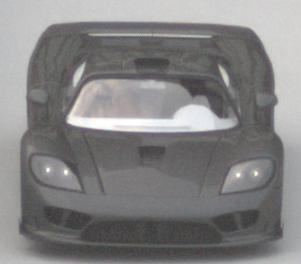
Make: Saleen
Model: S7
Detailed model: -
Model produced from: 2000
Model produced until: 2008
Doors: 2
Color: gray
Road condition: dry road
Daytime: morning or afternoon
Contrast: low contrast